Question: I am currently designing an automated build environment for releasing of various NuGet packages for my organisation.
As it stands, I want to be able to produce various "levels" of stability for NuGet releases, starting with triggered (i.e: builds made by POST hooks on the 'develop' branch) as a replacement for nightlies, followed by source promoted to alpha/beta, RC then "stable" packages.
NuGet has stable and prerelease options for package retrieval, however, prerelease cannot distinguish between different prerelease stages, such as '1.2.3-beta123' and '1.2.3-alpha123' etc.
Is there any way to allow package consumers to select the "lowest" level of stability they would like to subscribe to? AFAIK, the only solution is to create different feeds that are selectively published to during the build process, then work from there. Refer to something like the Xamarin Studio Update setting below;

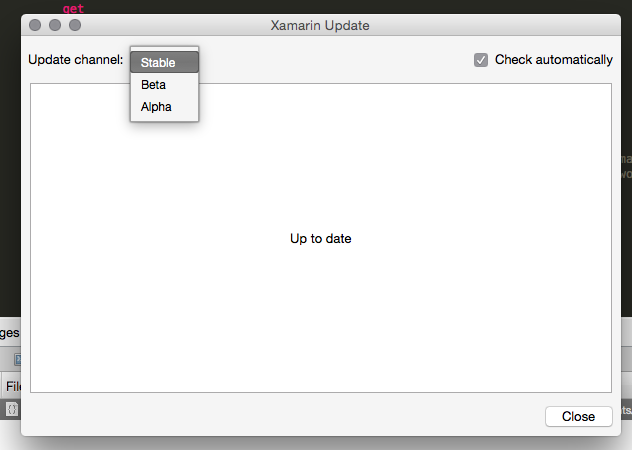
Answer: This is not something that is built in to NuGet. NuGet separates NuGet packages by their source.
Some teams publish nightly builds to MyGet and only publish official release NuGet package builds to nuget.org but that is just a split of pre-release from release which you could do on one package source.